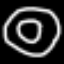
Label: donut